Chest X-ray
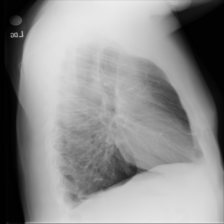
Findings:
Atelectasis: negative
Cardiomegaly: negative
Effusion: negative
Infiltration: negative
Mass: negative
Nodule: negative
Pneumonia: negative
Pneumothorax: negative
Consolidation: negative
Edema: negative
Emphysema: negative
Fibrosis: negative
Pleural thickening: negative
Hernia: negative